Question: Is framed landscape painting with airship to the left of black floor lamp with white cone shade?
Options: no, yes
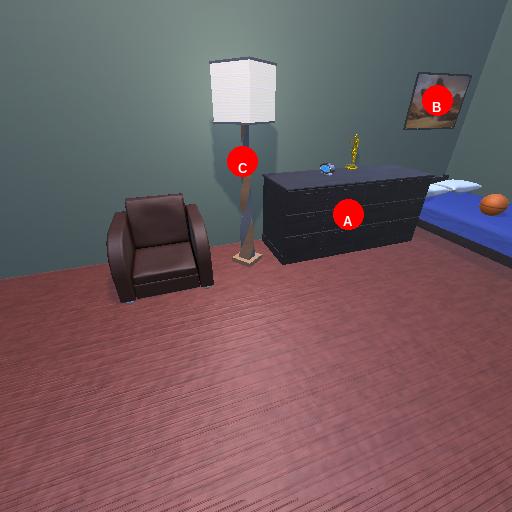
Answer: no